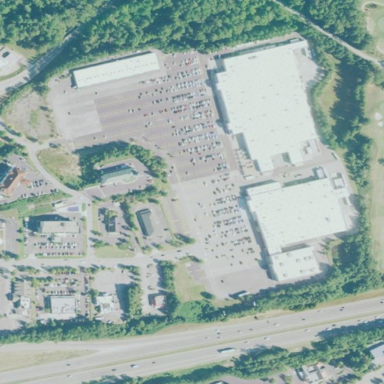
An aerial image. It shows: Retail area.